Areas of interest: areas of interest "Park and greenspace"
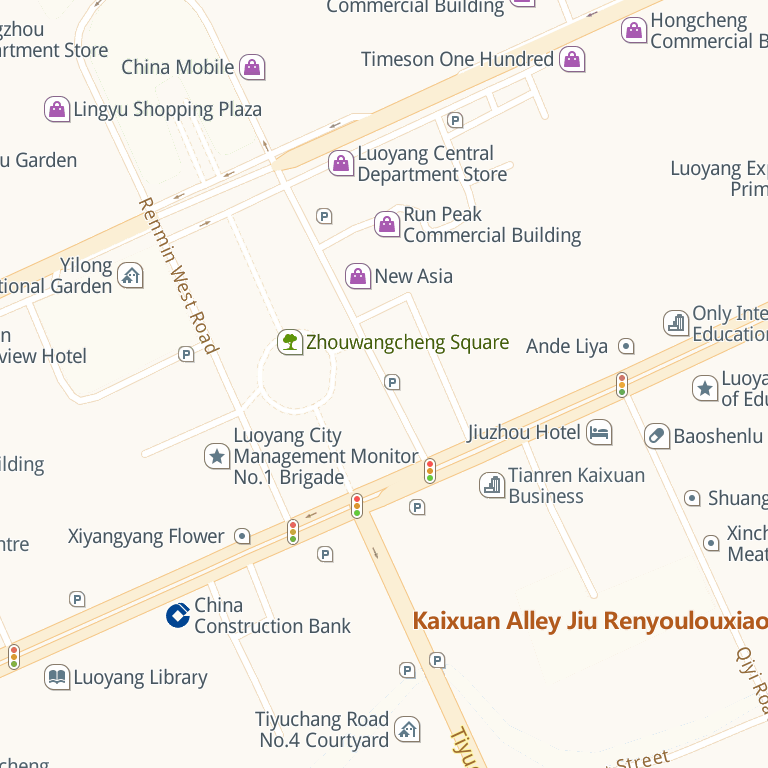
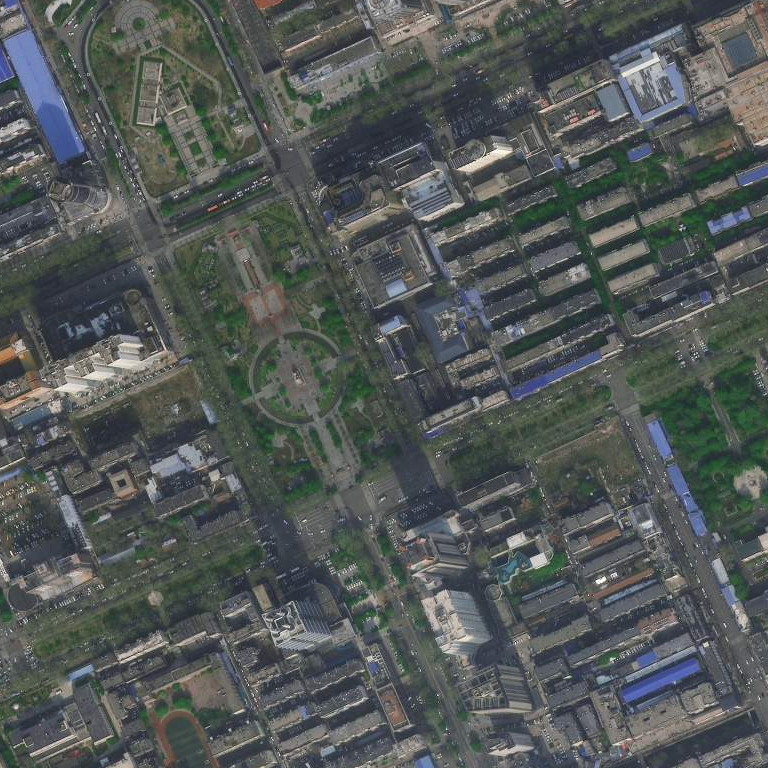